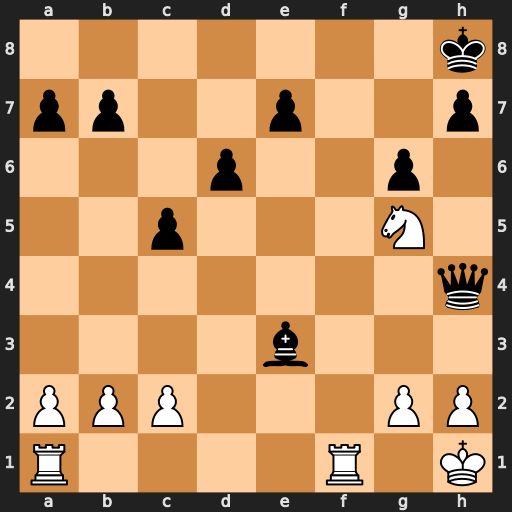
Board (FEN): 7k/pp2p2p/3p2p1/2p3N1/7q/4b3/PPP3PP/R4R1K
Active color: w
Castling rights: -
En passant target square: -
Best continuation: Rf8+ Kg7 Ne6+ Kh6 Rf3